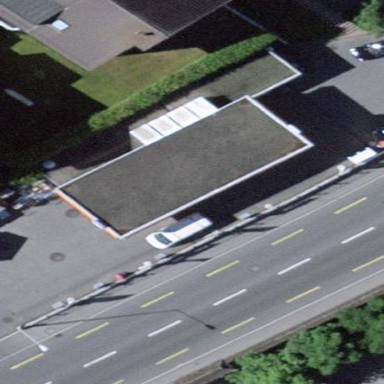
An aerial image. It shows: Fuel amenity located on the roof of building.